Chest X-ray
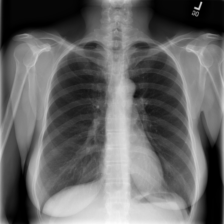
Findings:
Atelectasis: negative
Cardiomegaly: negative
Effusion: negative
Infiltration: negative
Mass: negative
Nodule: negative
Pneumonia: negative
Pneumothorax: negative
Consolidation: negative
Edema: negative
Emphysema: negative
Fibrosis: negative
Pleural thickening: negative
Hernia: negative